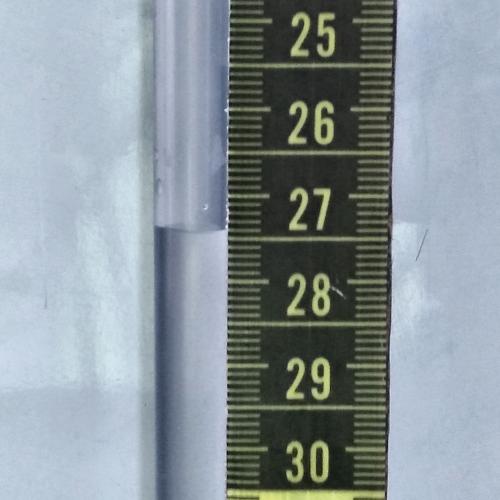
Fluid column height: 27.4 cm